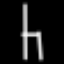
Label: chair